Question: I am getting the above mentioned error on executing this code . This is a example to understand the clock in pygame. Any suggestions how to remove this error

Here is the code
'''
import pygame, sys
from pygame.locals import *
def myquit():
pygame.quit()
sys.exit(0)
def main():
# Initialize Pygame
pygame.init()
# Set up screen
SCREEN_WIDTH = 600
SCREEN_HEIGHT = 480
window = pygame.display.set_mode((SCREEN_WIDTH, SCREEN_HEIGHT))
pygame.display.set_caption('Game Clock') # Set the window bar title
screen = pygame.display.get_surface() # This is where images are displayed
# Set up font
font = pygame.font.Font(None, 36)
# Set up clock
clock = pygame.time.Clock()
FPS = 30
seconds = 0
pygame.time.set_timer(USEREVENT + 1, 1000) # Used to correctly implement seconds
while True: # for each frame
clock.tick(FPS)
screen.fill((255, 255, 255))
time_display = font.render("Time: " + str(clock.get_time()), 1, (0, 0, 0))
rawtime_display = font.render("Raw Time: " + str(clock.get_rawtime()), 1, (0, 0, 0))
fps_display = font.render("FPS: " + str(clock.get_fps()), 1, (0, 0, 0))
pygame_total_ticks_display = font.render("Pygame Ticks (total): " + str(pygame.time.get_ticks()), 1, (0, 0, 0))
seconds_display = font.render("Seconds: " + str(seconds), 1, (0, 0, 0))
screen.blit(time_display, (10, 10))
screen.blit(rawtime_display, (10, 35))
screen.blit(fps_display, (10, 60))
screen.blit(pygame_total_ticks_display, (10, 85))
screen.blit(seconds_display, (10, 110))
for event in pygame.event.get():
if event.type == QUIT:
quit()
elif event.type == KEYDOWN:
if event.key == K_ESCAPE:
myquit()
elif event.type == USEREVENT + 1:
seconds+=1
pygame.display.flip()
main()
'''
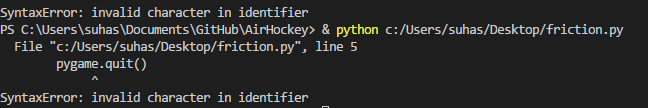
Answer: Delete and re the line. You probably have some non-printable whitespace in there like zero_width_space that messes up the name. You can get those characters in there by copy and pasting code from websites.